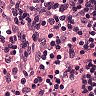
Metastatic tissue present: no